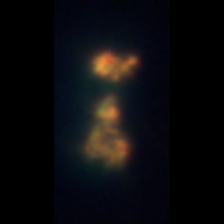
Taxon: Unknown_detritus
Group: Unknown